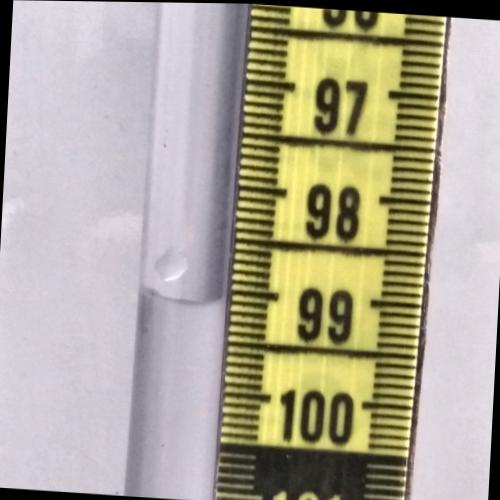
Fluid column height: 99.1 cm